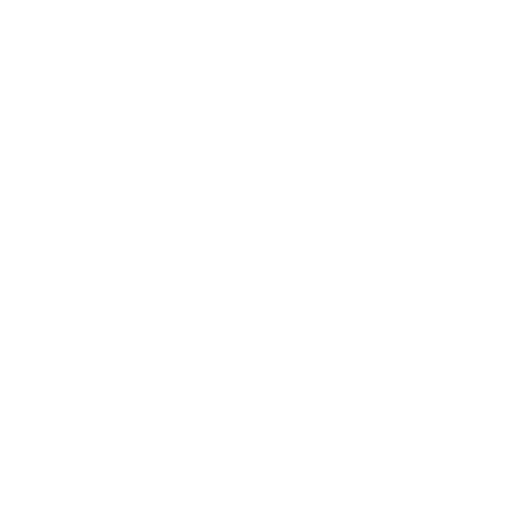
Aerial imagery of atoll(s) in Hawaii named French Frigate Shoals containing only unknown